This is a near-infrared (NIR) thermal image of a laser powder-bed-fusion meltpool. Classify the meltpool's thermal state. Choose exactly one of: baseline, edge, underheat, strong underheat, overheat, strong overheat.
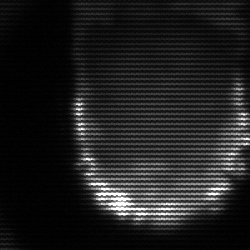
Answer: baseline